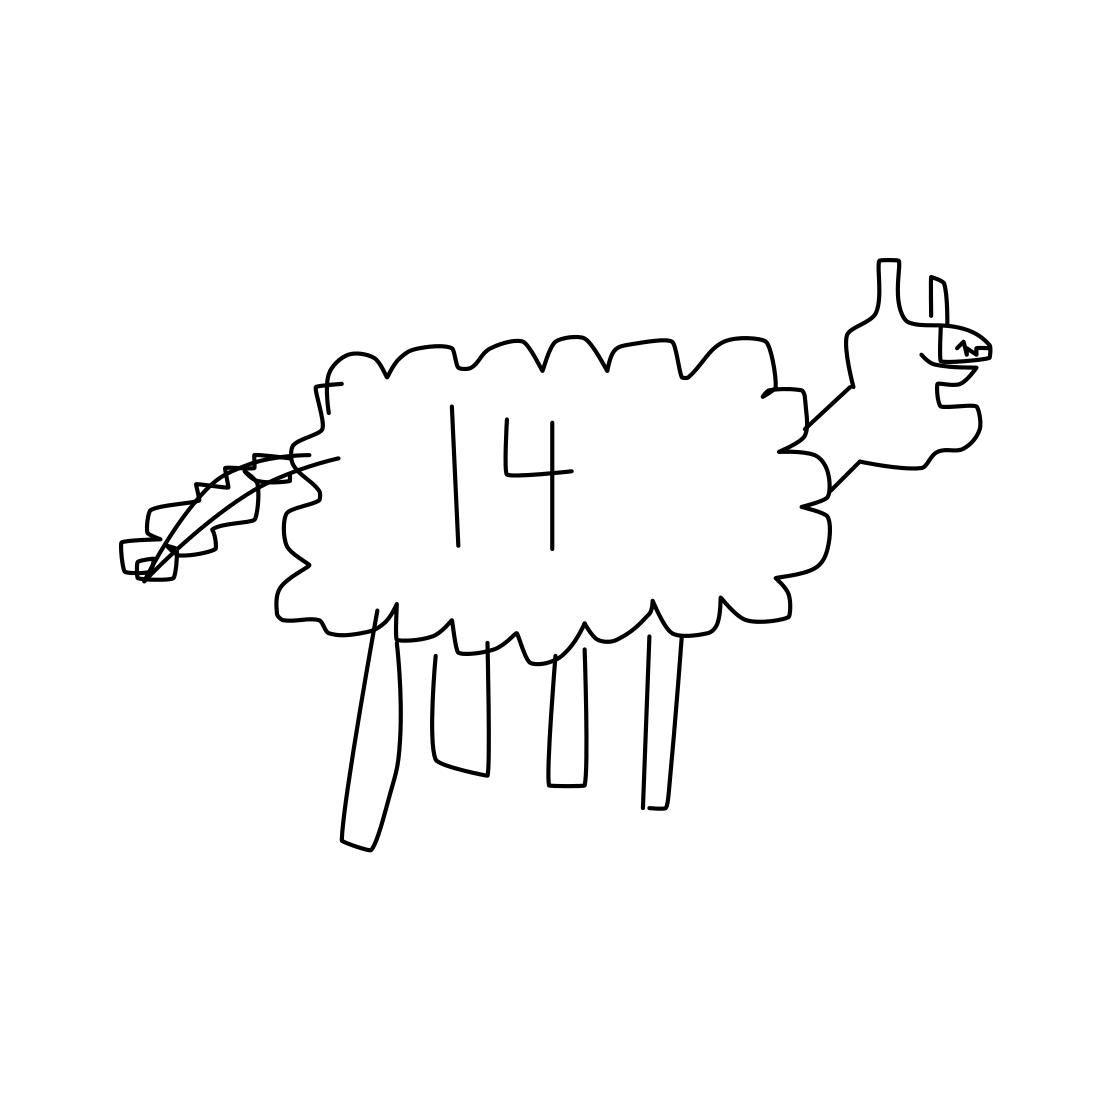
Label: sheep